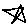
Label: star